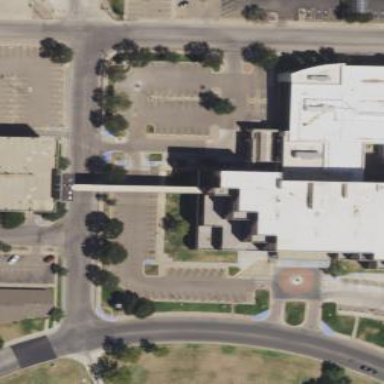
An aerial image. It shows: Hospital building.